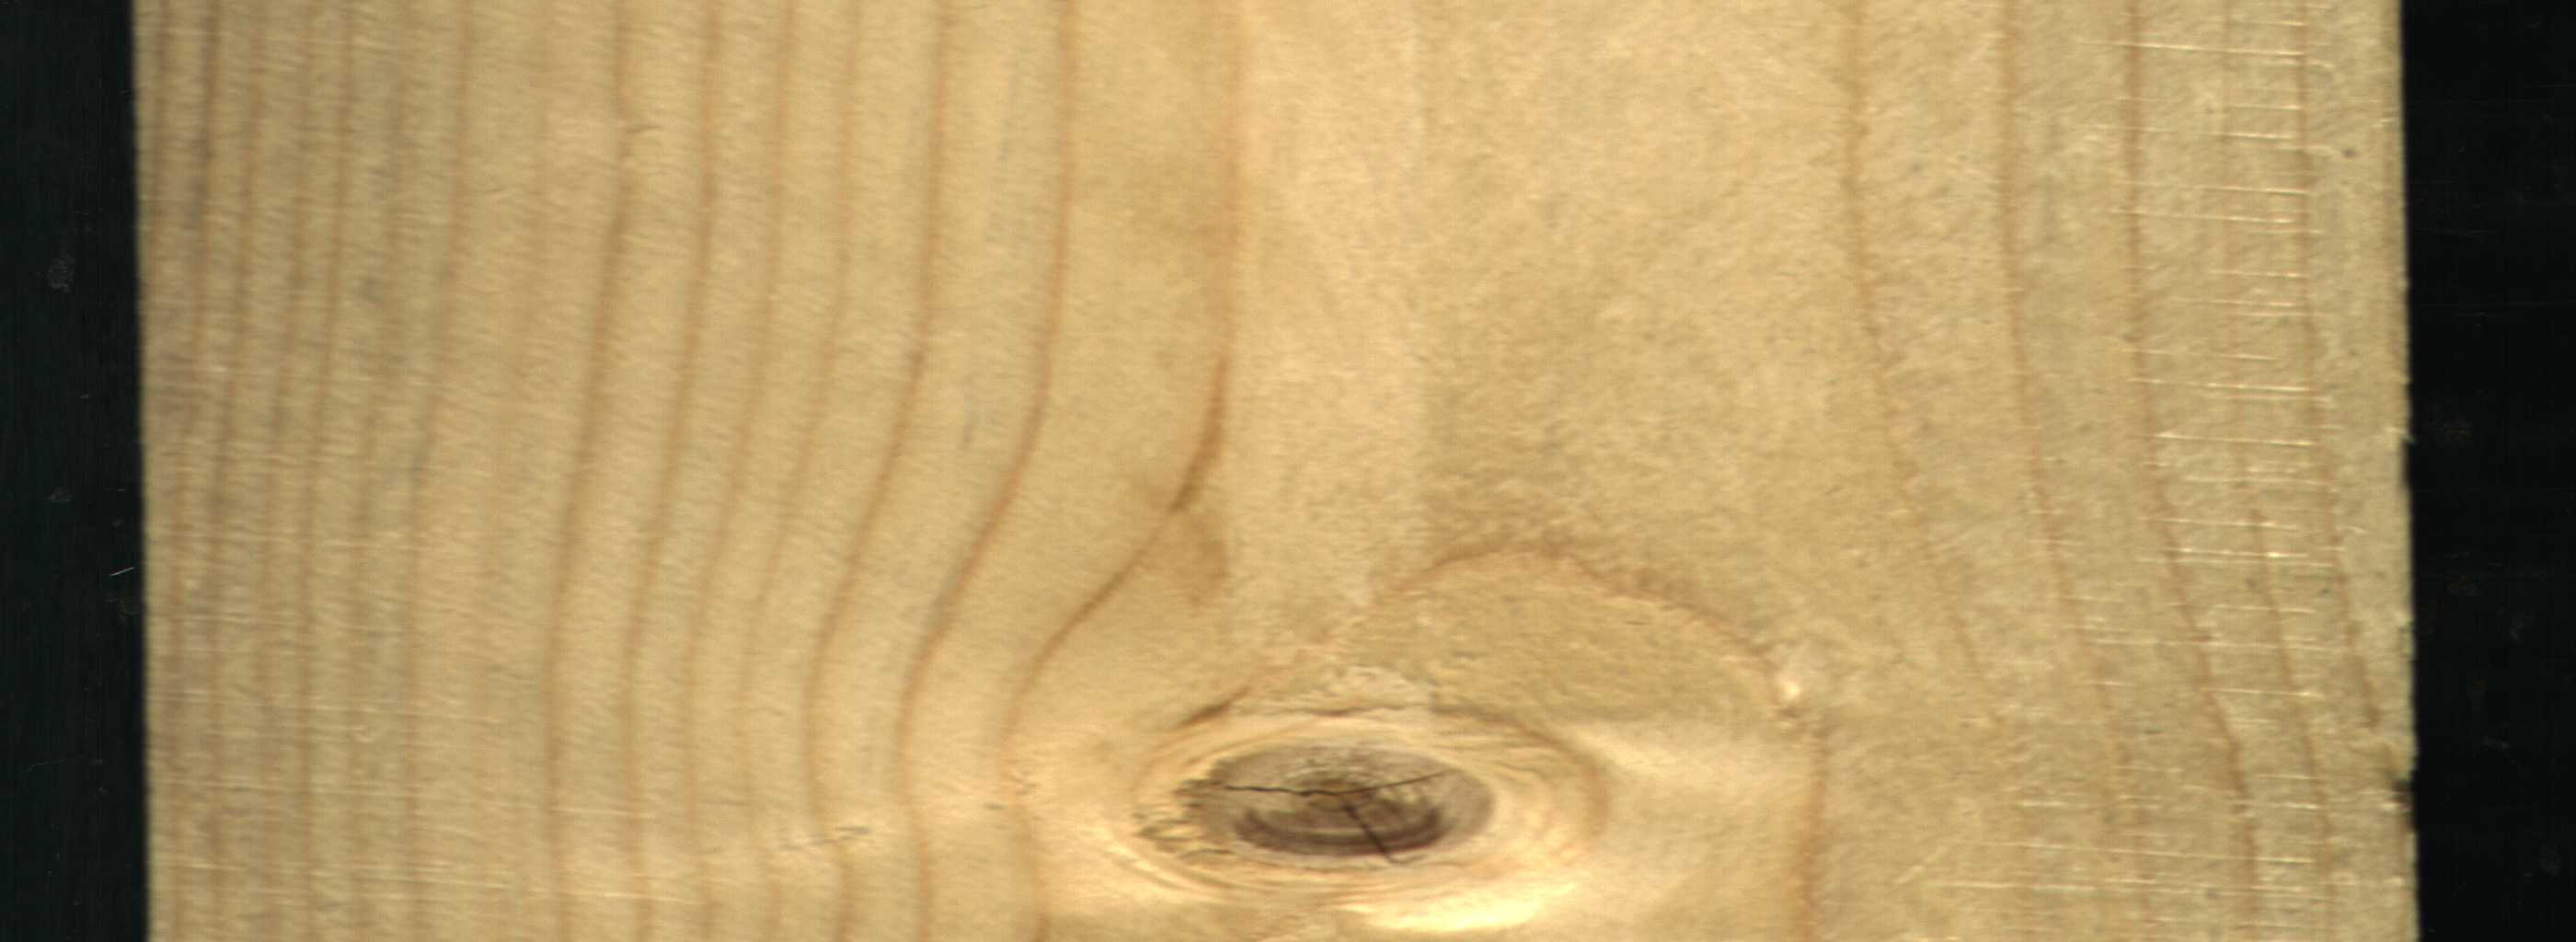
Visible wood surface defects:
knot_with_crack